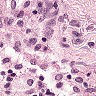
Metastatic tissue present: no